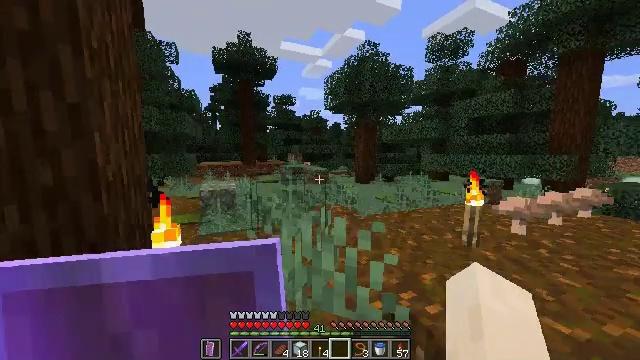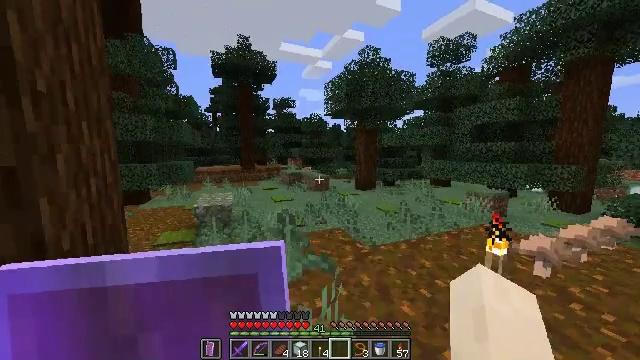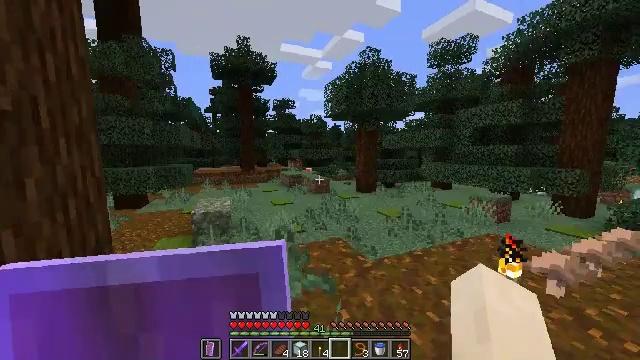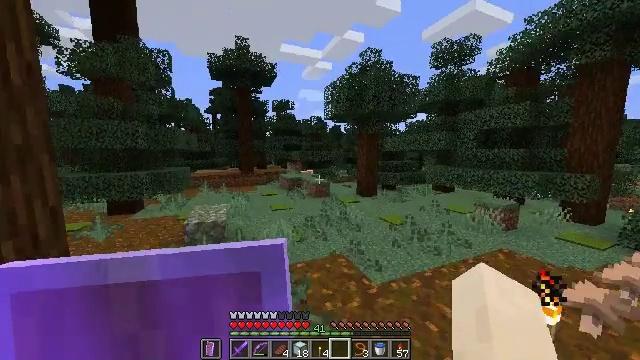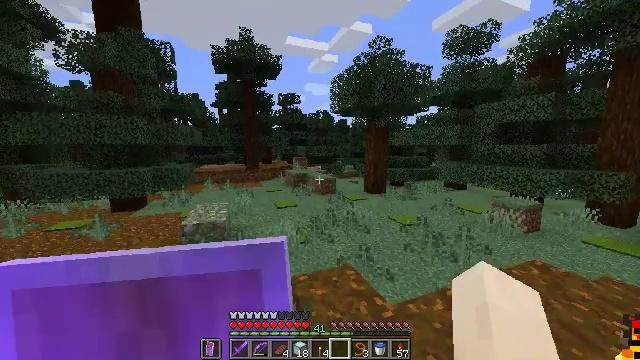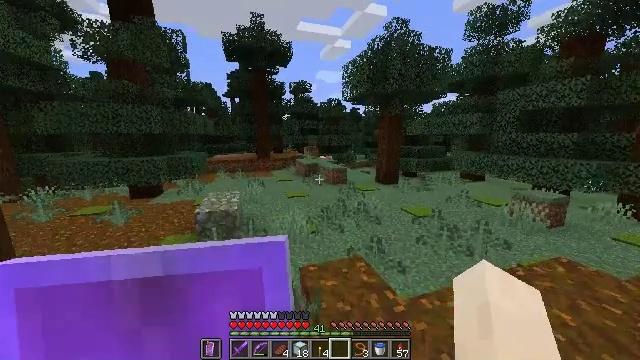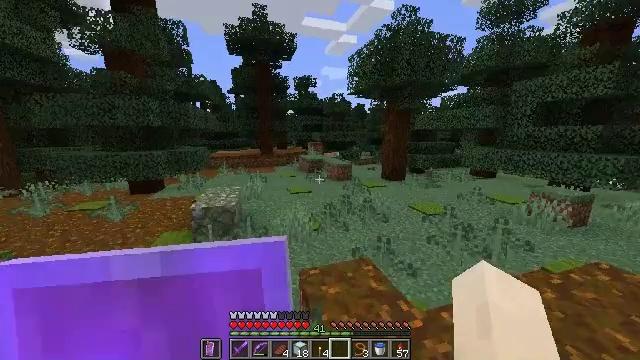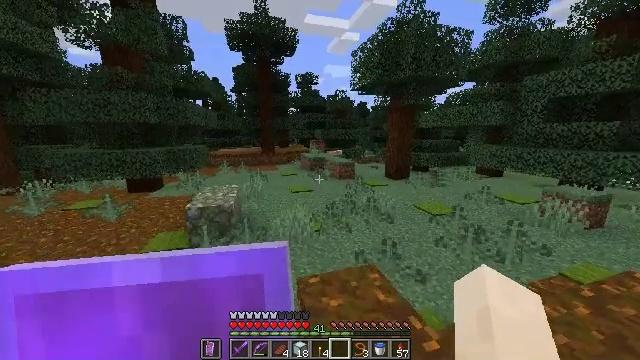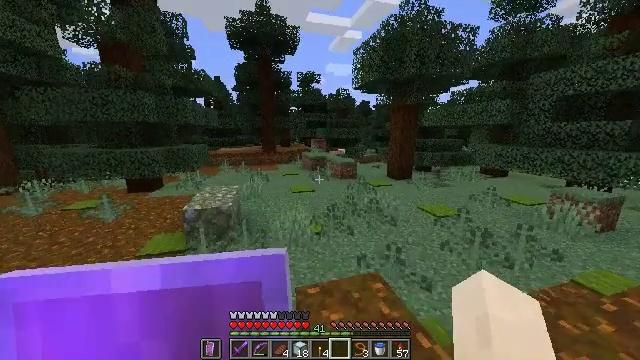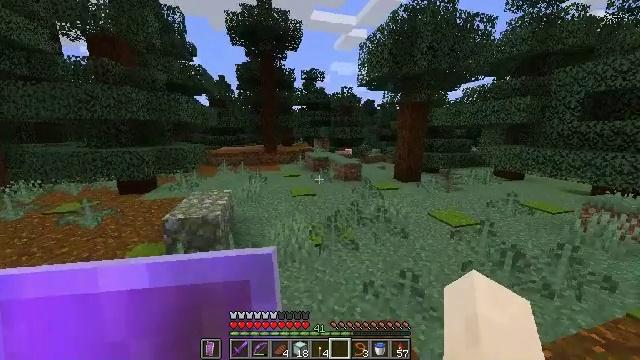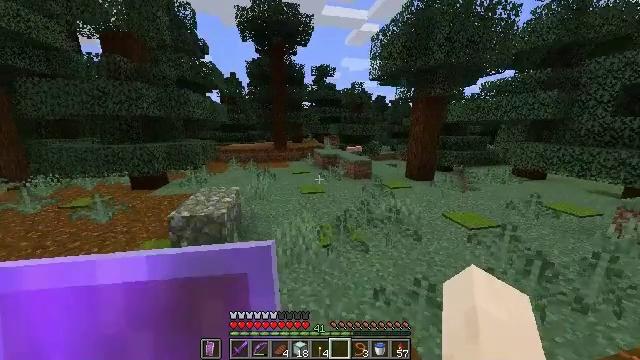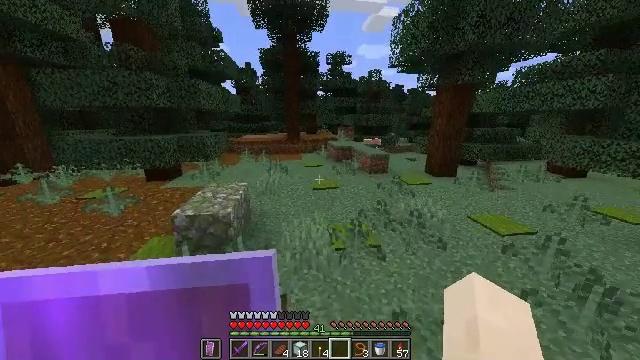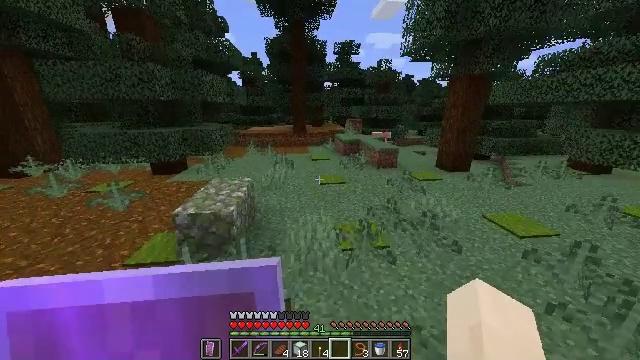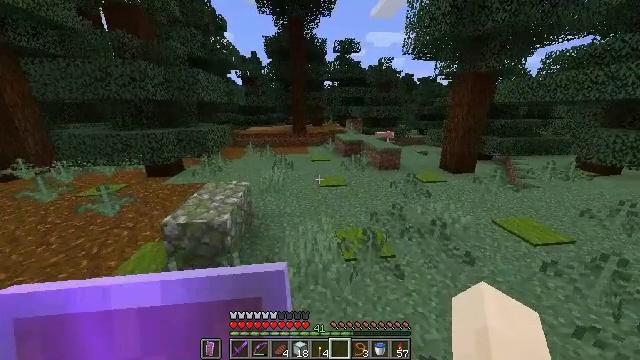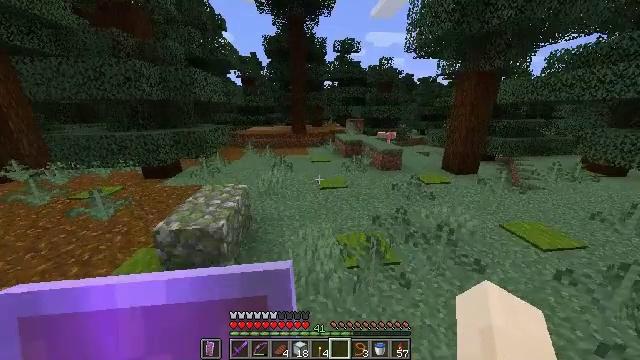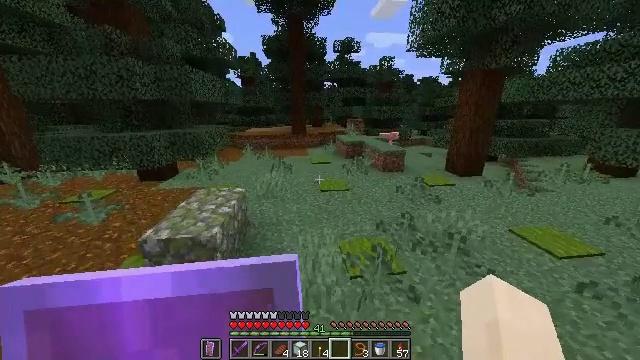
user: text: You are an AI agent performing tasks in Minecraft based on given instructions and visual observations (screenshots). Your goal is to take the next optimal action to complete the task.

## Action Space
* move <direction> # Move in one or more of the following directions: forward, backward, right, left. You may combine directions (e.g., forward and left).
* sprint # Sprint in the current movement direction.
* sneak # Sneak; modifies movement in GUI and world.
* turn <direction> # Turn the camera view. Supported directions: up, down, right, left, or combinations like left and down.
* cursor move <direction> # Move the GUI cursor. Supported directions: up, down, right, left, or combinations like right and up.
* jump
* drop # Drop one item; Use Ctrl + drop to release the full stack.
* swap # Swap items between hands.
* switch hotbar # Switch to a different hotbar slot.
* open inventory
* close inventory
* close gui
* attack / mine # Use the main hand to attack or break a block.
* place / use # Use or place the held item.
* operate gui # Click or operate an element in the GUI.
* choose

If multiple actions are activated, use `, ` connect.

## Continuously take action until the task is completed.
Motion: motion action
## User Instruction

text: Make a green carpet with wool at the crafting table.
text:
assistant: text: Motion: move forward, sprint, jump
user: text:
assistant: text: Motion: move forward, sprint, jump
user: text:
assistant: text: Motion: move forward, sprint, jump
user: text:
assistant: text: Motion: move forward, sprint, turn left and down
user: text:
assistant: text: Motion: move forward, sprint, turn left and down
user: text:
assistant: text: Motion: move forward, sprint, turn left
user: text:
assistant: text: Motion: move forward, sprint
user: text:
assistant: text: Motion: move forward, sprint
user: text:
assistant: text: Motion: move forward, sprint, turn left
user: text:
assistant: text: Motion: move forward, sprint, turn left
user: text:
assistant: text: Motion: move forward, sprint, turn left and down
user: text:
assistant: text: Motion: move forward, sprint, turn left and down
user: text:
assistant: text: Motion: move forward, sprint
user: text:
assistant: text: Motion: move forward, sprint
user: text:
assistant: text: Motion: move forward
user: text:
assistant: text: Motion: no_op
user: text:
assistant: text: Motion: no_op
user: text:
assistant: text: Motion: no_op
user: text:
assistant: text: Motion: no_op
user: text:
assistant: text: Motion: move forward
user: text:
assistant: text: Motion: move forward
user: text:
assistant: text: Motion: move forward
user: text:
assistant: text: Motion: move forward
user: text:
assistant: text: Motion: move forward
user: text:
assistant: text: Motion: move forward
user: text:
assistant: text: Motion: move forward
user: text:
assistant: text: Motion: move forward
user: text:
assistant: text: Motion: move forward
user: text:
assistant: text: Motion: move forward
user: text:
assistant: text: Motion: move forward